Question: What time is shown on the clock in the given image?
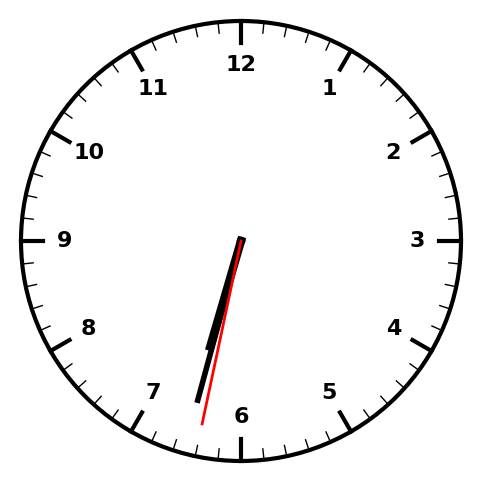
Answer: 06:32:32